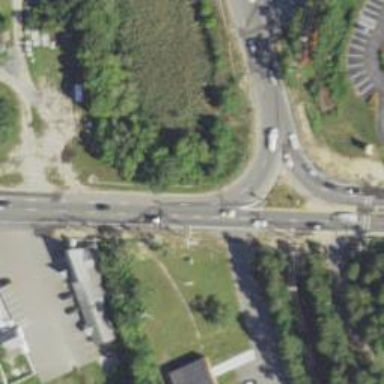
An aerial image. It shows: Circular junction with asphalt surface on trunk highway.